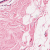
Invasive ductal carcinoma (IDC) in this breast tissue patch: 0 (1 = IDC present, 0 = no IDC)